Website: lowes
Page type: billing-address
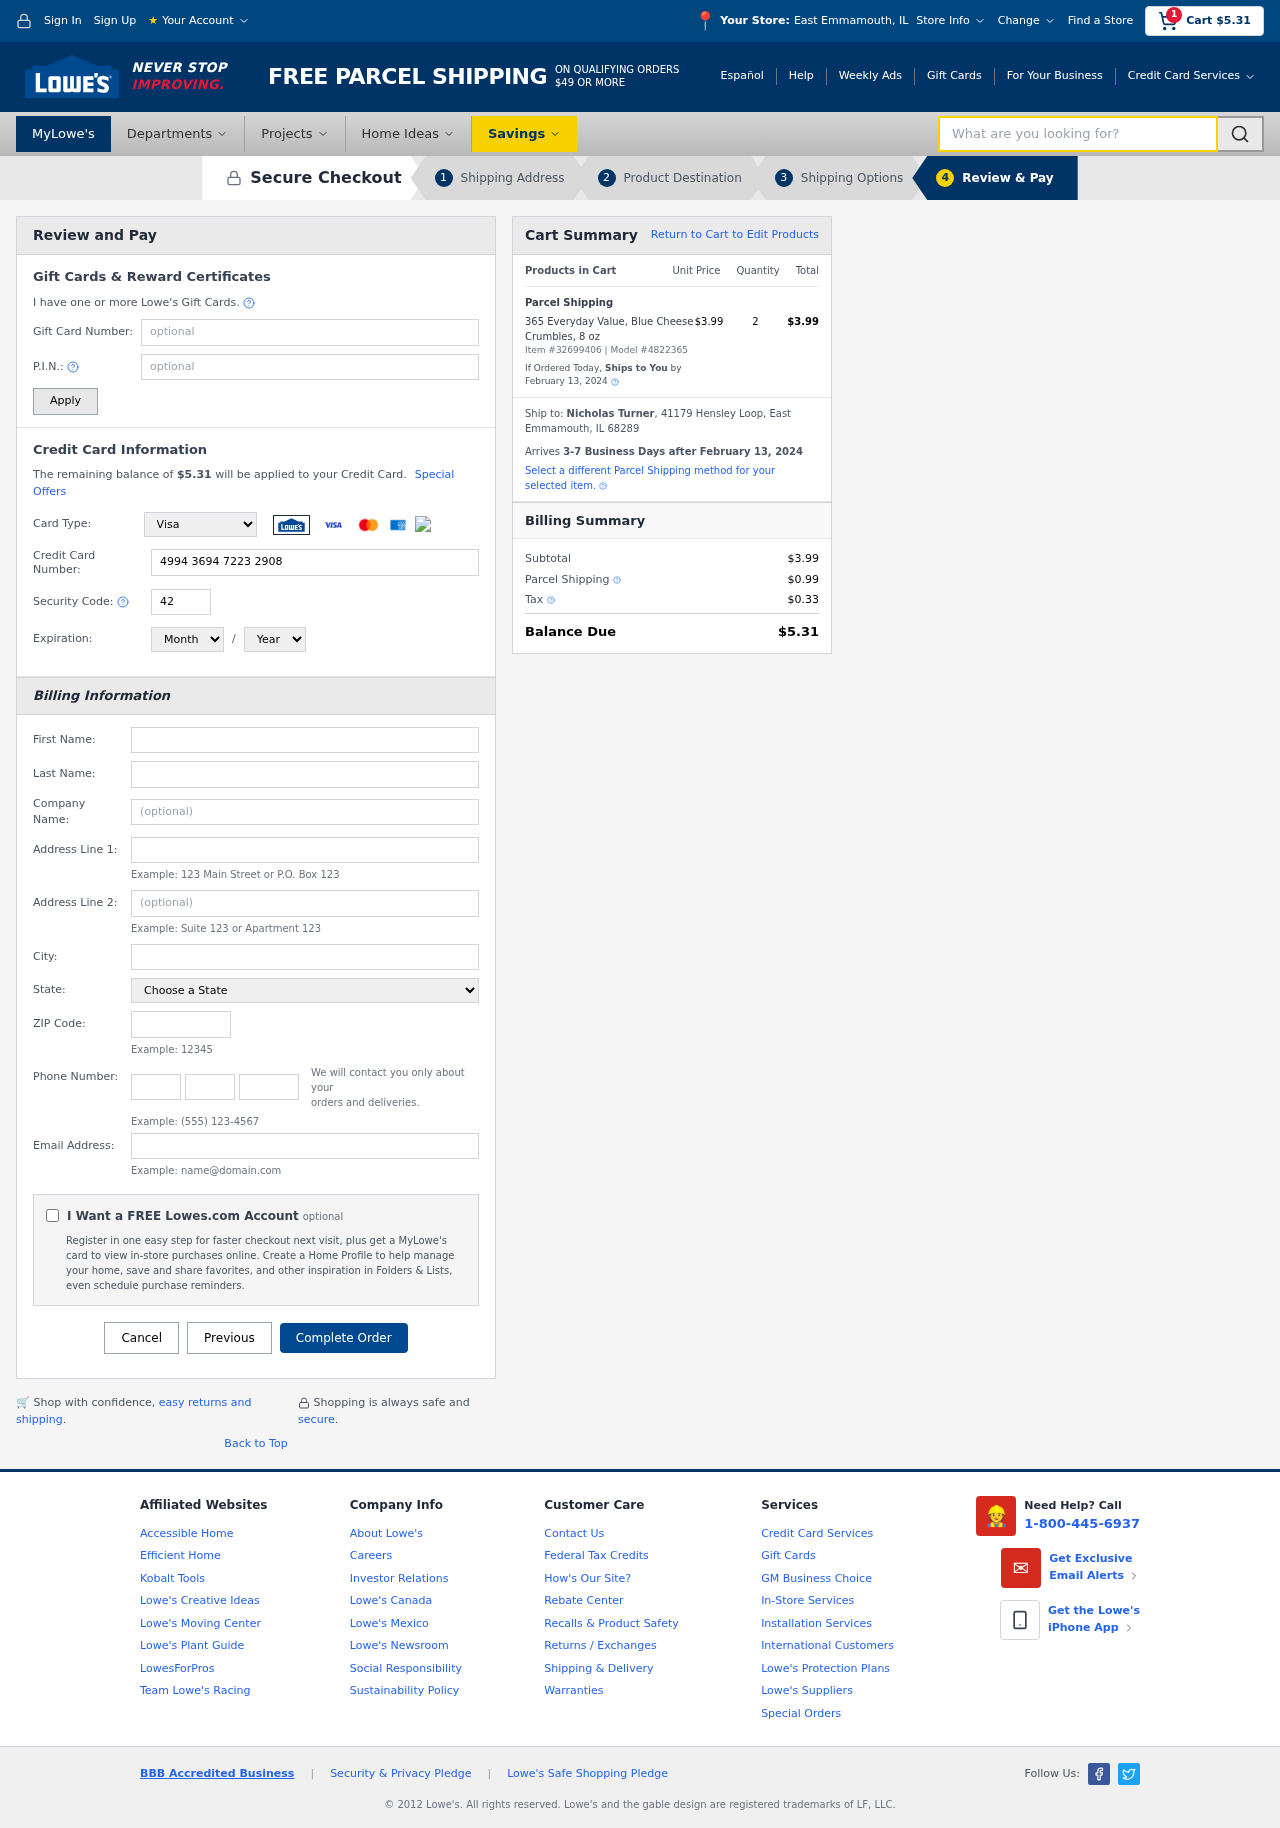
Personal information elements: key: PII_CARD_CVV
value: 428
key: PII_CARD_EXPIRY_MONTH
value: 02
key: PII_CARD_EXPIRY_YEAR
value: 29
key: PII_CARD_NUMBER
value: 4994 3694 7223 2908
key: PII_CARD_TYPE
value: Visa
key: PII_CITY
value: East Emmamouth
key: PII_CITY_STATE
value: East Emmamouth, IL
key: PII_COMPANY
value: Smith Group
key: PII_EMAIL
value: nicholas.turner@gmail.com
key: PII_FIRSTNAME
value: Nicholas
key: PII_FULLNAME
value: Nicholas Turner
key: PII_LASTNAME
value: Turner
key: PII_PHONE_AREA
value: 378
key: PII_PHONE_PREFIX
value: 672
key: PII_PHONE_SUFFIX
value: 3806
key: PII_POSTCODE
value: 68289
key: PII_STATE
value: Illinois
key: PII_STREET
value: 41179 Hensley Loop
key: PII_CITY_STATE_ZIP
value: East Emmamouth, IL 68289
Product elements: key: PRODUCT1_NAME
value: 365 Everyday Value, Blue Cheese Crumbles, 8 oz
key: PRODUCT1_PRICE
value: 3.99
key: PRODUCT1_QUANTITY
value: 2
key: PRODUCT_ITEM_NUMBER
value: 32699406
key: PRODUCT_MODEL_NUMBER
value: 4822365
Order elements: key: ORDER_SUBTOTAL
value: $5.31
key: ORDER_TOTAL
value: $5.31
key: ORDER_SHIPPING_DATE
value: February 13, 2024
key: ORDER_SUBTOTAL
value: $3.99
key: ORDER_DELIVERY_DATE
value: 3-7 Business Days after February 13, 2024
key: ORDER_SHIPPING_DATE2
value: February 13, 2024
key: ORDER_SUBTOTAL2
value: $3.99
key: ORDER_SHIPPING_COST
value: $0.99
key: ORDER_TAX
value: $0.33
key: ORDER_TOTAL2
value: $5.31
Search elements: key: HEADER_SEARCH
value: What are you looking for?